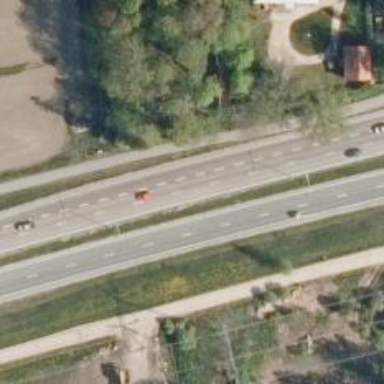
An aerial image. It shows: Asphalt road designated as trunk highway.